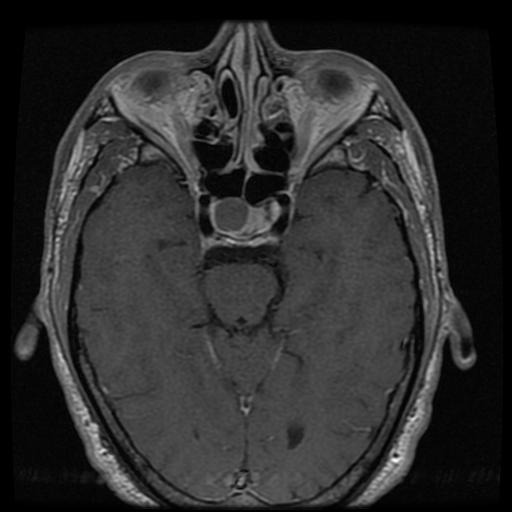
Label: pituitary